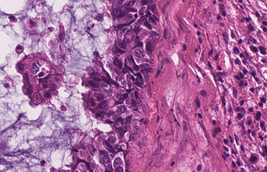
Tumor epithelial tissue: yes
Tumor-associated stroma tissue: yes
Normal tissue: no